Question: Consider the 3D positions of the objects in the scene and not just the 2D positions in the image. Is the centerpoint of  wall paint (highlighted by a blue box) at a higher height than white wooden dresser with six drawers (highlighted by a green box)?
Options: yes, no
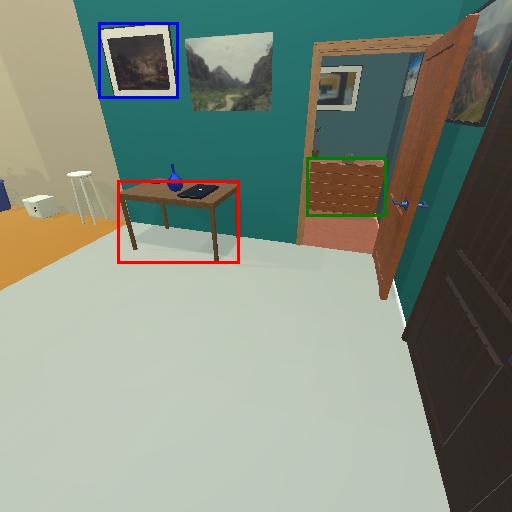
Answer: yes